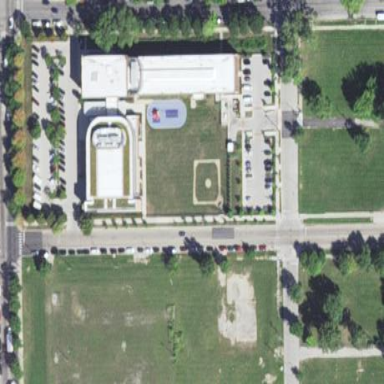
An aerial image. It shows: School.